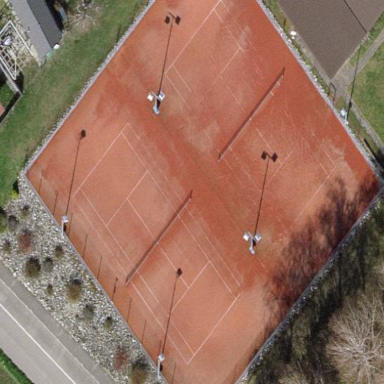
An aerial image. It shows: Tennis court on pitch.